Interaction volume radius: 10 \u00c5
Interaction volume height: 20 \u00c5
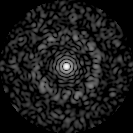
Disorder parameter: 0.8384